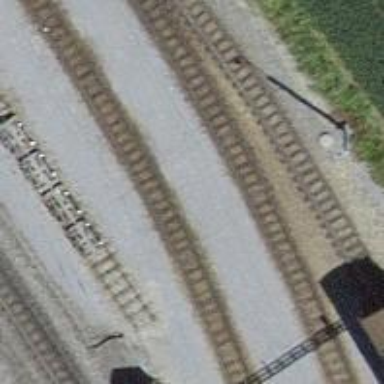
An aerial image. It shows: Narrow-gauge railway in service yard. The railway is electrified with contact line.